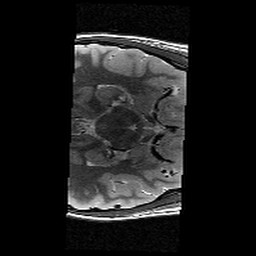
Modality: T2w
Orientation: axial
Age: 13
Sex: female
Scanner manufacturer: siemens
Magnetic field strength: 3 T
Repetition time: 9.23 s
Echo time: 0.067 s